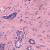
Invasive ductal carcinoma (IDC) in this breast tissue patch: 1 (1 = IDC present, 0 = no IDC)